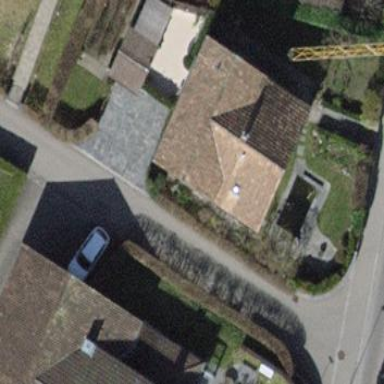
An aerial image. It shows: Detached building.